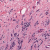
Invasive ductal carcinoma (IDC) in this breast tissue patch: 1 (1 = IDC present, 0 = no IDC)